Question: How can I integrate a music app in the iOS system that my own custom player can handle actions (play, pause, forward) from the unlock screen and how to integrate that is displayed as player app in the double-click-home-button menu like on this screenshot Spotify does:
The application itself is based at the <URL>, but in this documents there isn't any hint how to get the custom player in this 'double-click-home-button' menu.
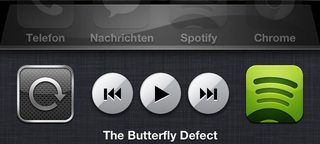
Answer: If you register your application for remote control events, and if you start playing either audio or video, your application will automatically take over these controls. See <URL> for more info. This API is available on iOS 4 and later.
To set the string below the controls ("The Butterfly Defect" in your screenshot), use 'MPNowPlayingInfoCenter', available on iOS 5 and later.